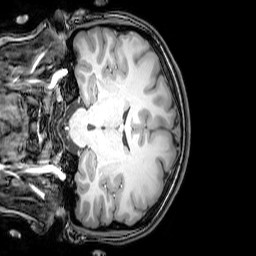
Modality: T1w
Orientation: coronal
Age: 21
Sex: female
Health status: healthy
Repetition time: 0.081 s
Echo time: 0.037 s